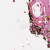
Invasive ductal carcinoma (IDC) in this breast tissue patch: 0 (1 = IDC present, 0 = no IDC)